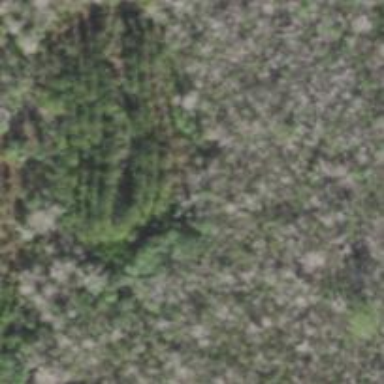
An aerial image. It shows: Forest area predominantly covered with needle-leaved trees.